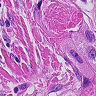
Metastatic tissue present: yes